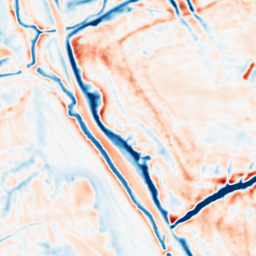
Category: multiscale
Decomposition family: dog
Decomposition parameters: sigma_low: 1
sigma_high: 5
Upsampling method: lanczos
Upsampling parameters: scale: 8
Upsampling scale: 8